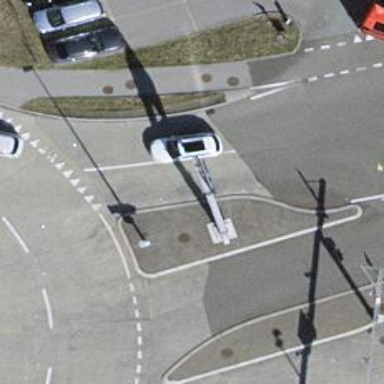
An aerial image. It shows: Designated tourist bus road with secondary asphalt surface.